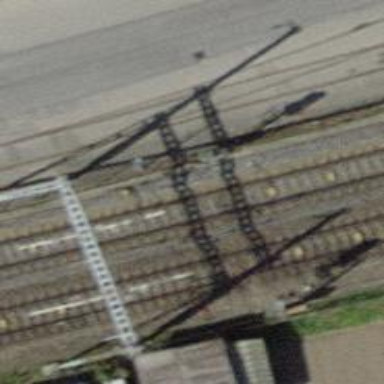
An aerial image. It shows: Railway signal.